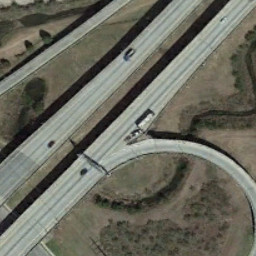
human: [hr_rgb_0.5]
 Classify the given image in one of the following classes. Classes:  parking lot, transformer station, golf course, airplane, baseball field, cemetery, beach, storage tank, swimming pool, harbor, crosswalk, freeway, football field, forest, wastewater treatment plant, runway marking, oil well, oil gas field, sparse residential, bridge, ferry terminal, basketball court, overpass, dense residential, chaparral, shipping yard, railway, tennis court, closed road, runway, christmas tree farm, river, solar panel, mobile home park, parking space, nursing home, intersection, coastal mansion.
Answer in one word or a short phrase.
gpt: overpass